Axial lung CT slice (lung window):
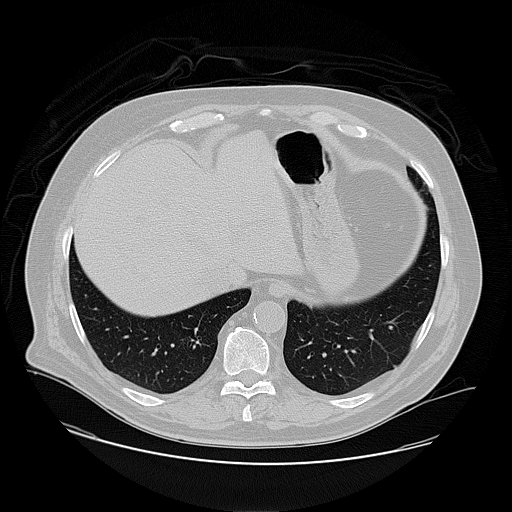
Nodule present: no